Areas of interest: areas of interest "Zha Xi Tai Water City"
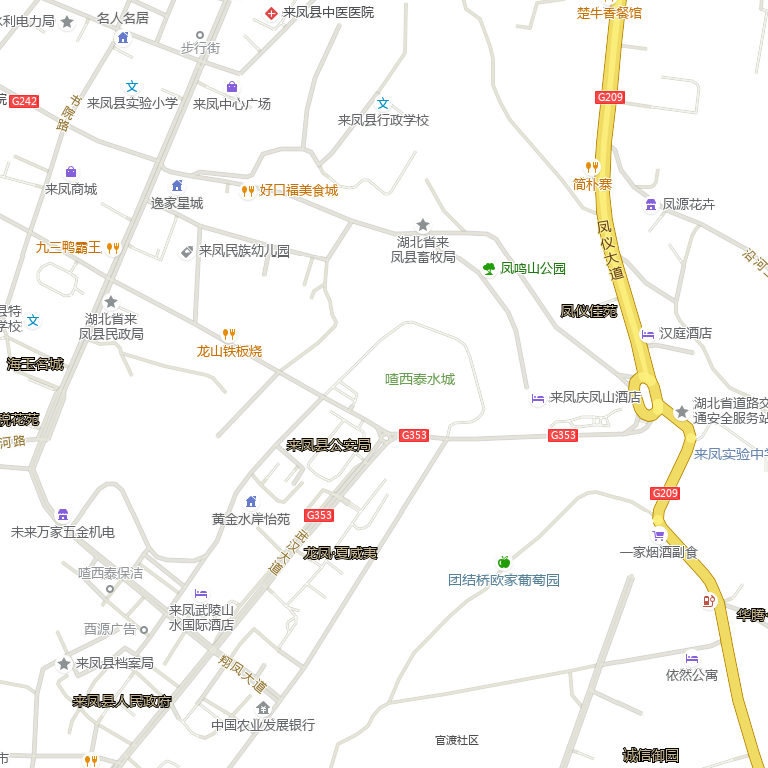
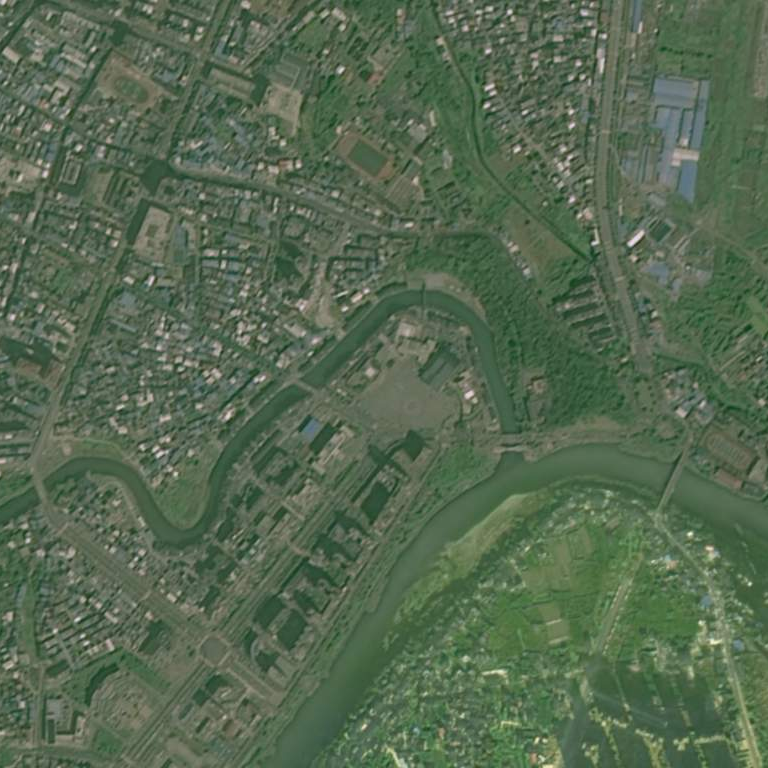